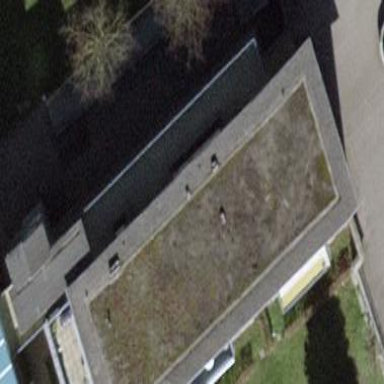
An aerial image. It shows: Flat-roofed apartment building.